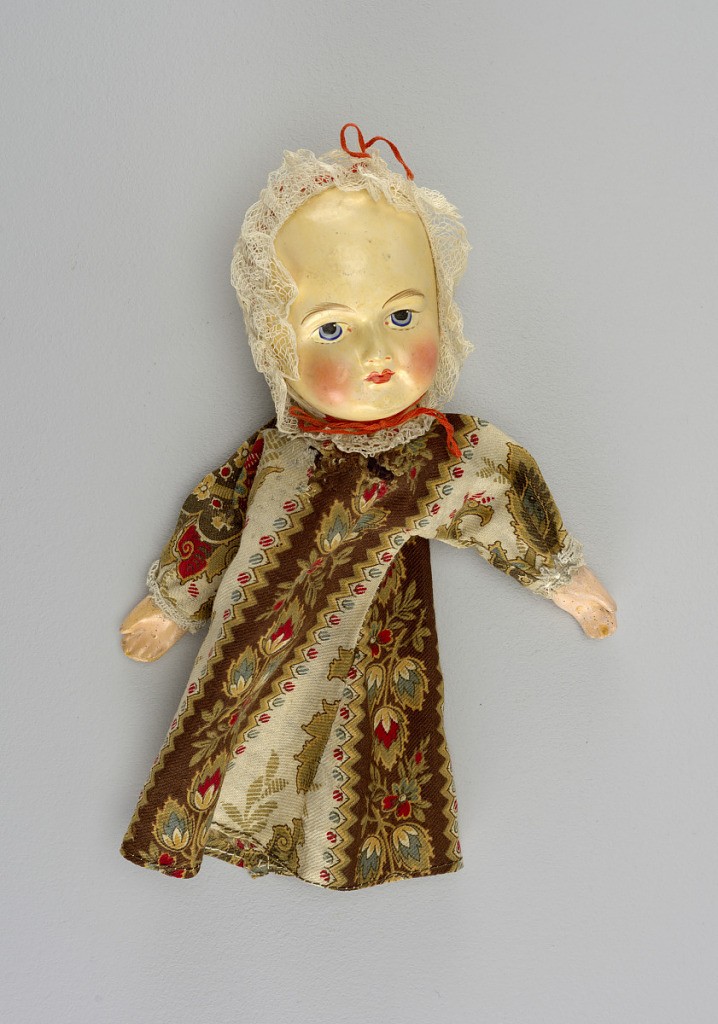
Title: Baby
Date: late 19th century
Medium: Painted wood, cotton, other materials
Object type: Puppet
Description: Brightly painted head with white net cap and red ribbon. Printed cotton garment with lace at neck and wrists.